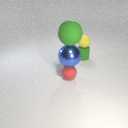
large green rubber sphere above small red rubber sphere